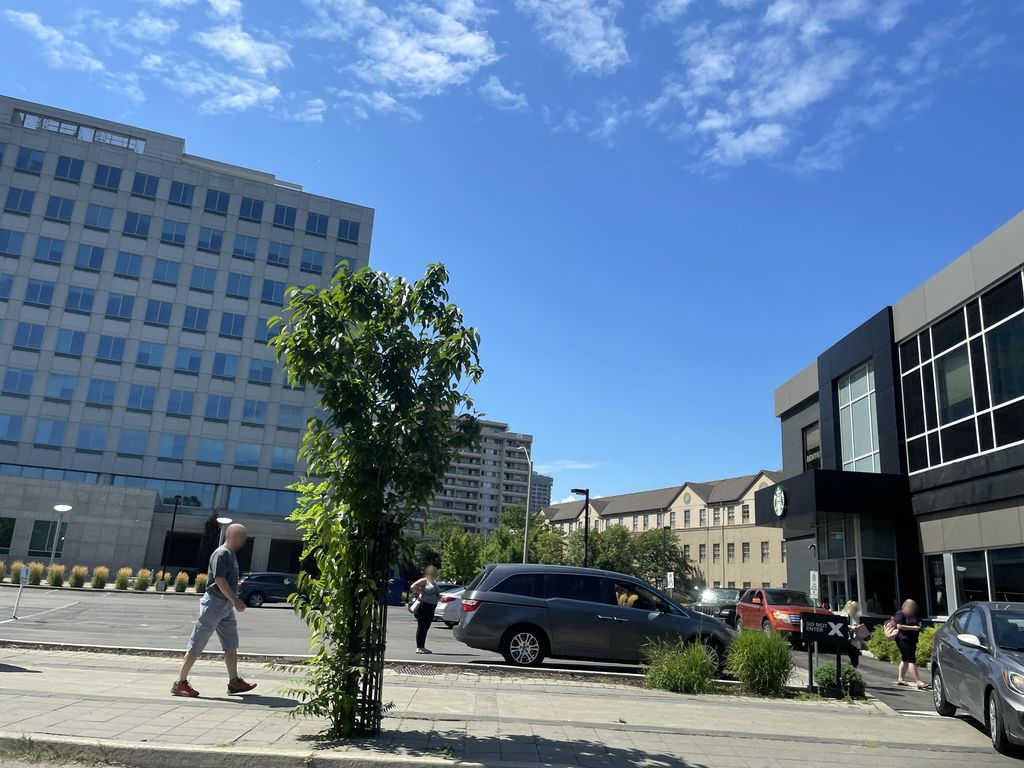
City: hamilton